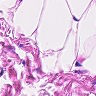
Metastatic tissue present: no